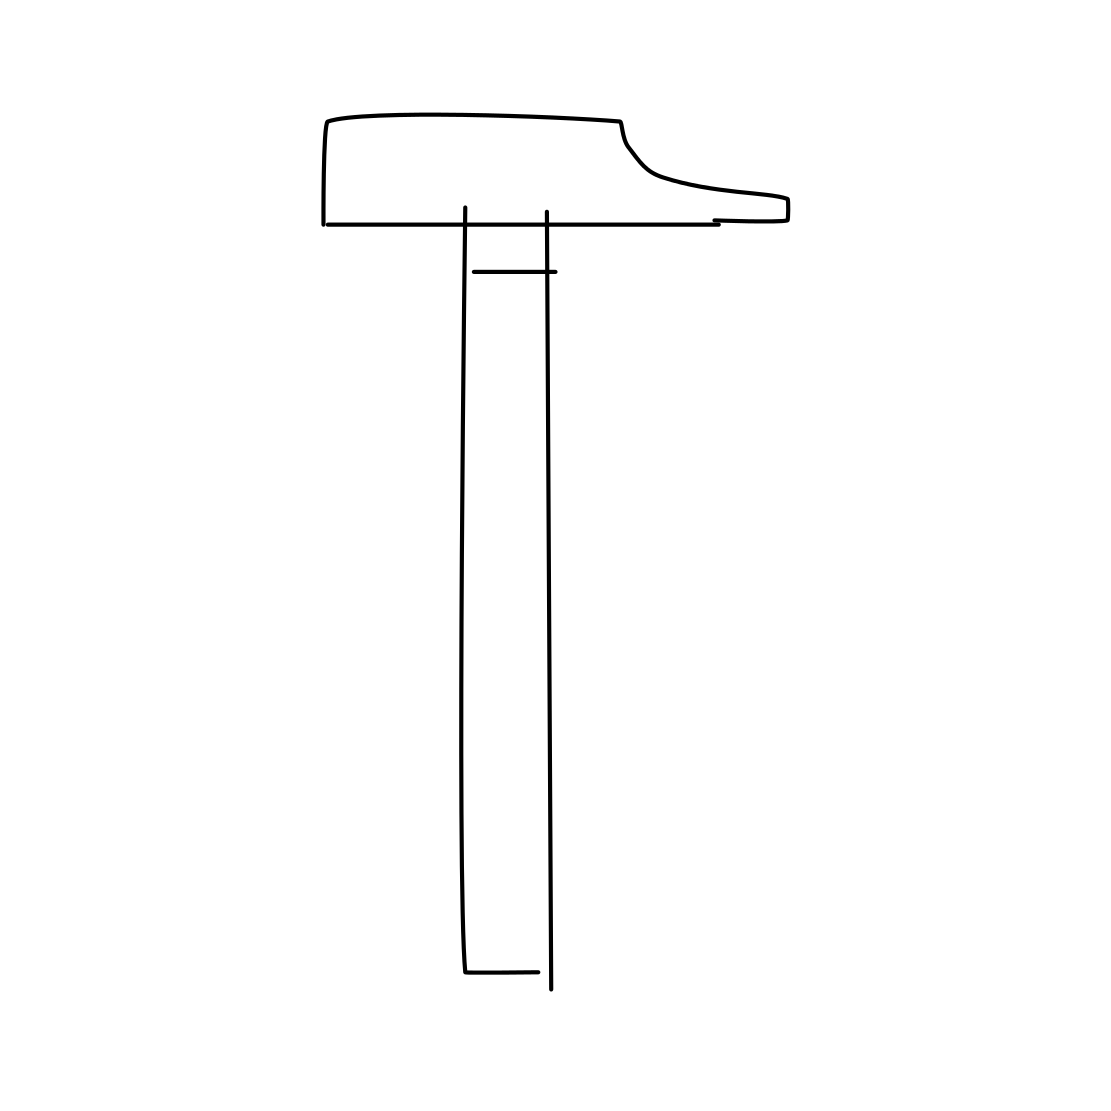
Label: hammer